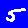
Digit: 5